Aerial crown-view tile of a tropical tree (Barro Colorado Island, Panama), acquired 20250818:
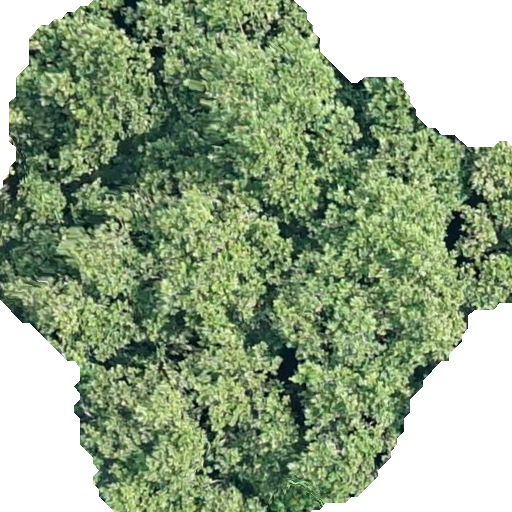
Species: Anacardium excelsum
GBIF accepted scientific name: Anacardium excelsum
Crown area: 323.985 m²